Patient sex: M
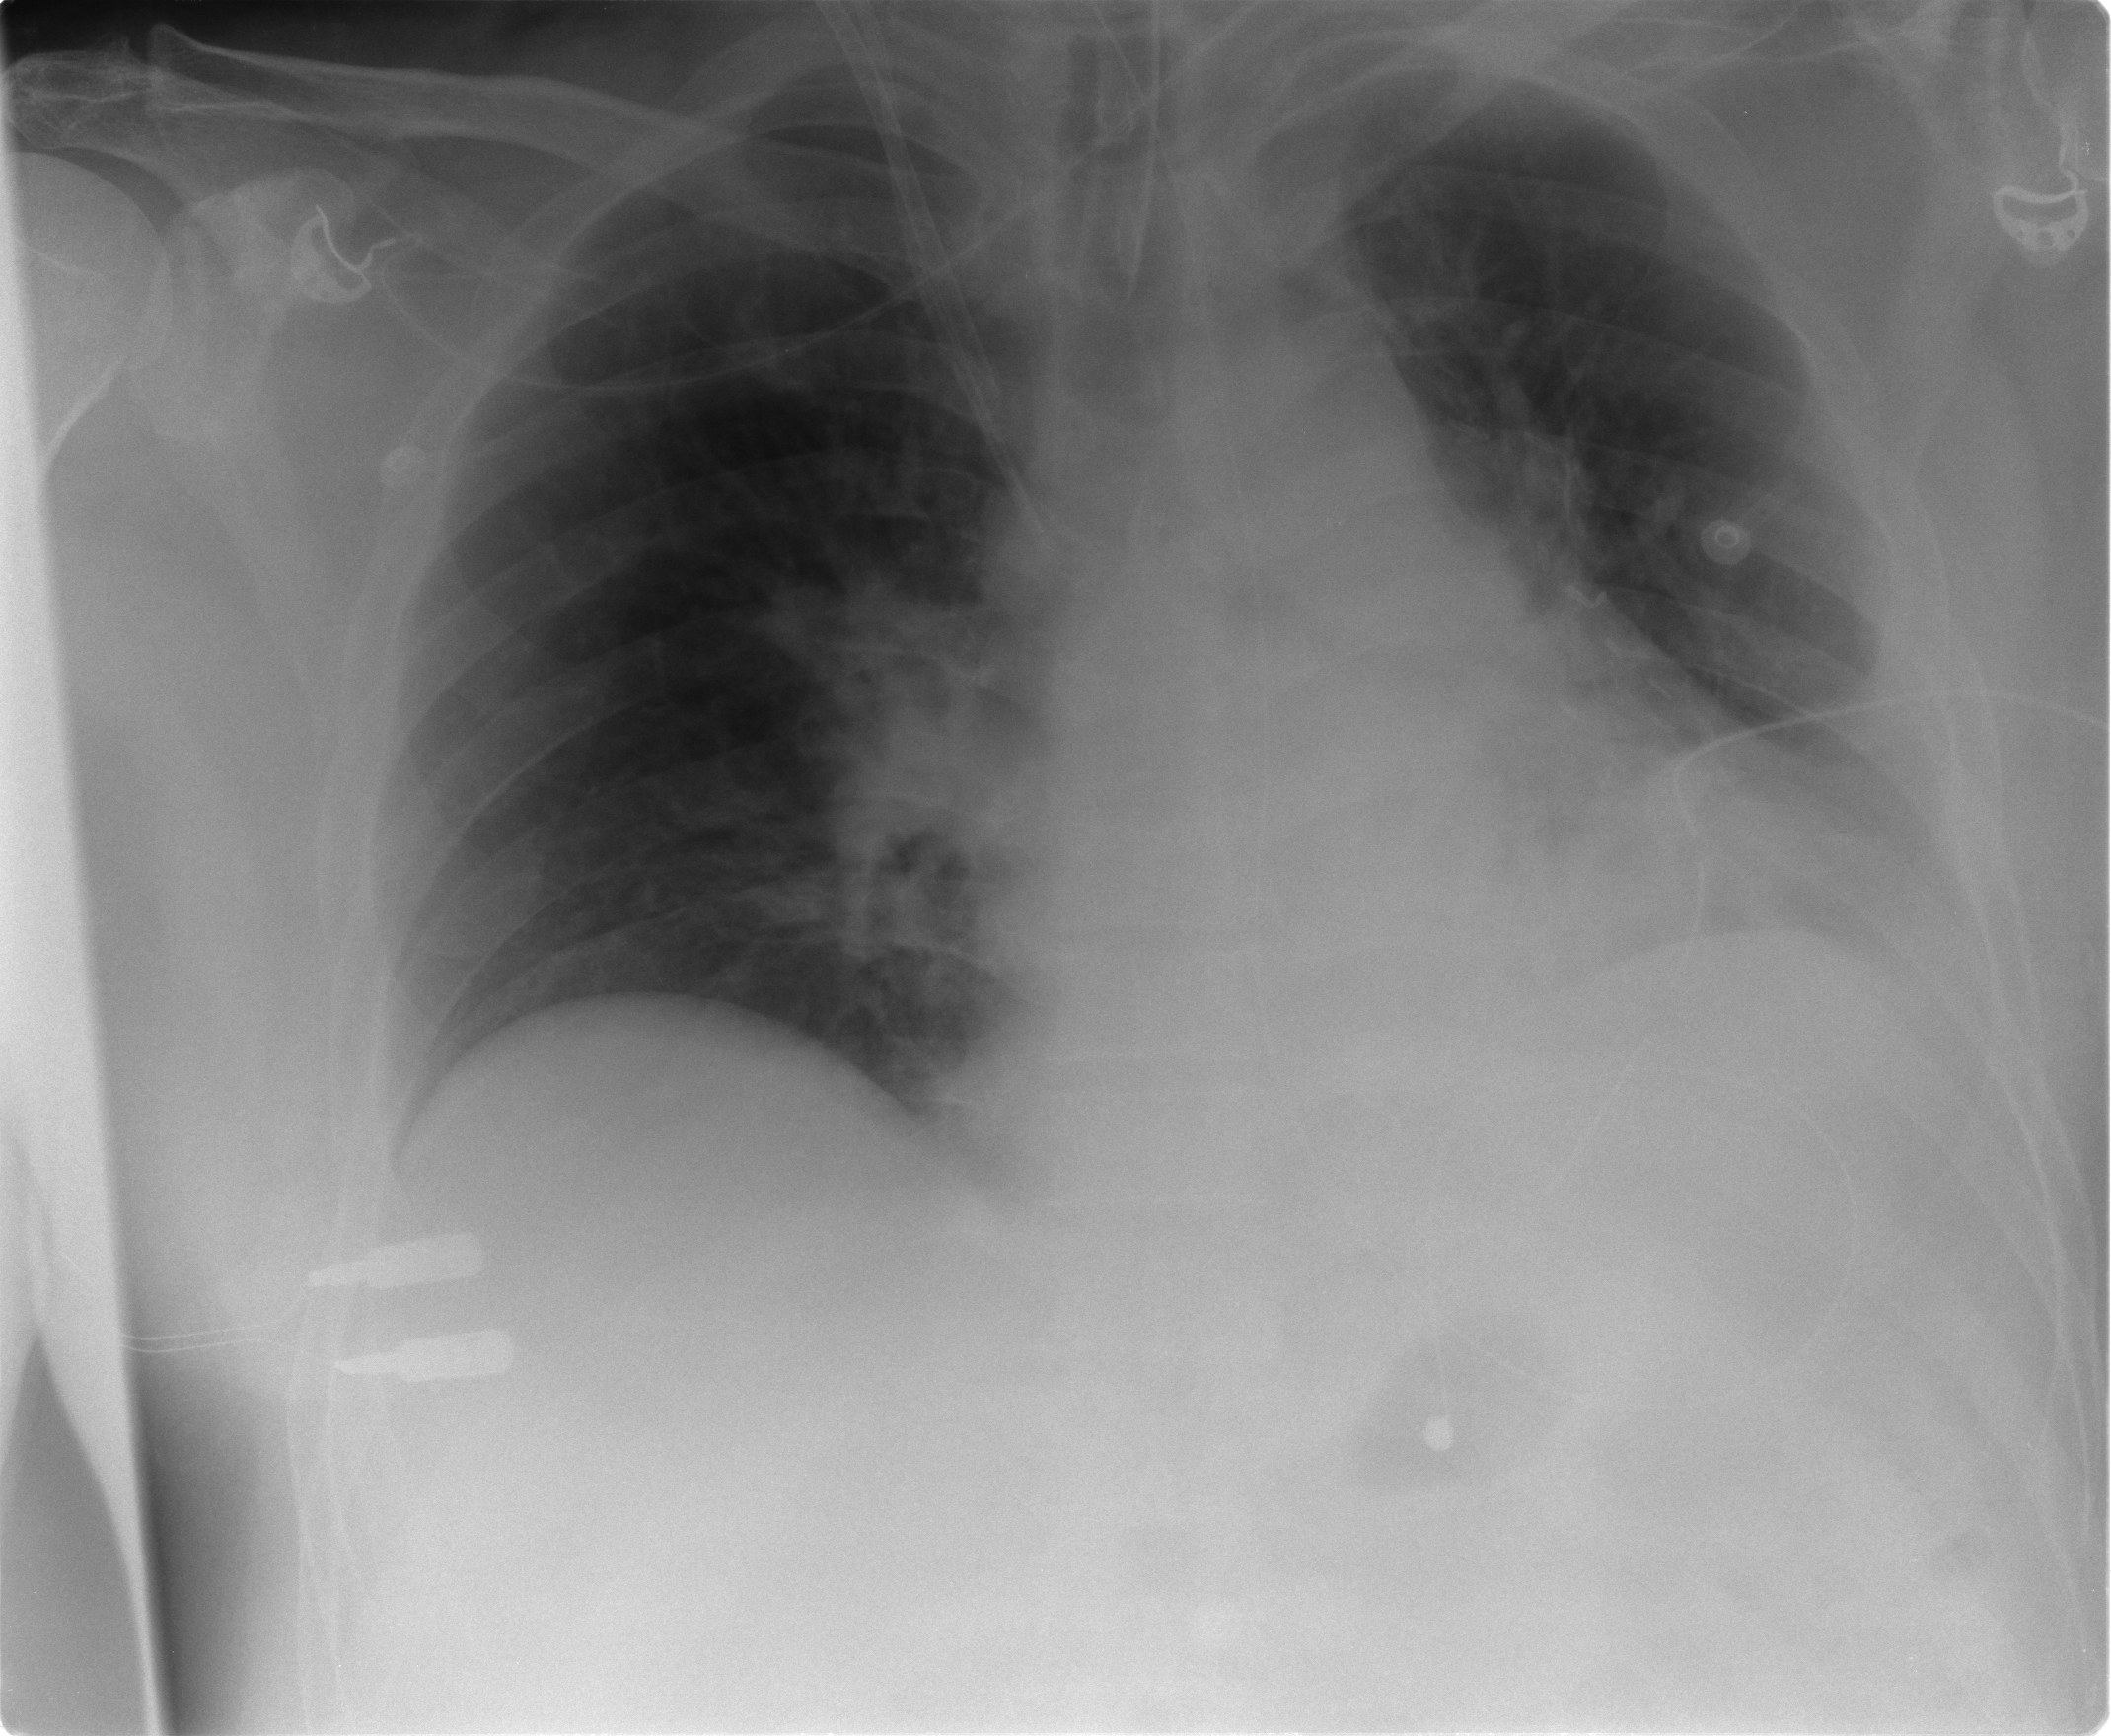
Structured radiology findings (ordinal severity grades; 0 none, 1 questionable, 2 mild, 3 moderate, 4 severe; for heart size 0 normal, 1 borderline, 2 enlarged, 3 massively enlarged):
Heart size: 2
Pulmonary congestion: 2
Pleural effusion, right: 0
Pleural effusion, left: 2
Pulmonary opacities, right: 0
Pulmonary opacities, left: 1
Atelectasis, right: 0
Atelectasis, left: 2